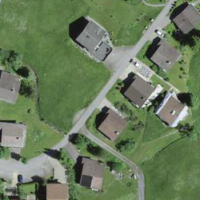
EUNIS habitat code: 54
Species observed at this site:
Rubus caesius